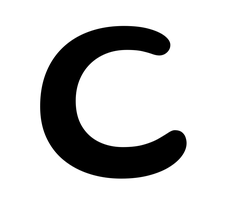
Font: Gluten_Regular